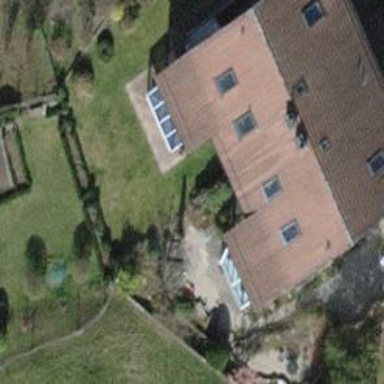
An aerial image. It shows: Semidetached house with gabled roof.